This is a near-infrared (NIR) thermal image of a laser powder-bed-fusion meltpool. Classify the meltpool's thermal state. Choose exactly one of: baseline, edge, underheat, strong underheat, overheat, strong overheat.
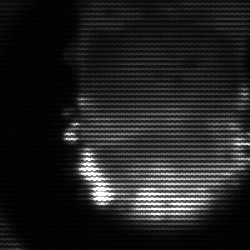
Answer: baseline